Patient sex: M
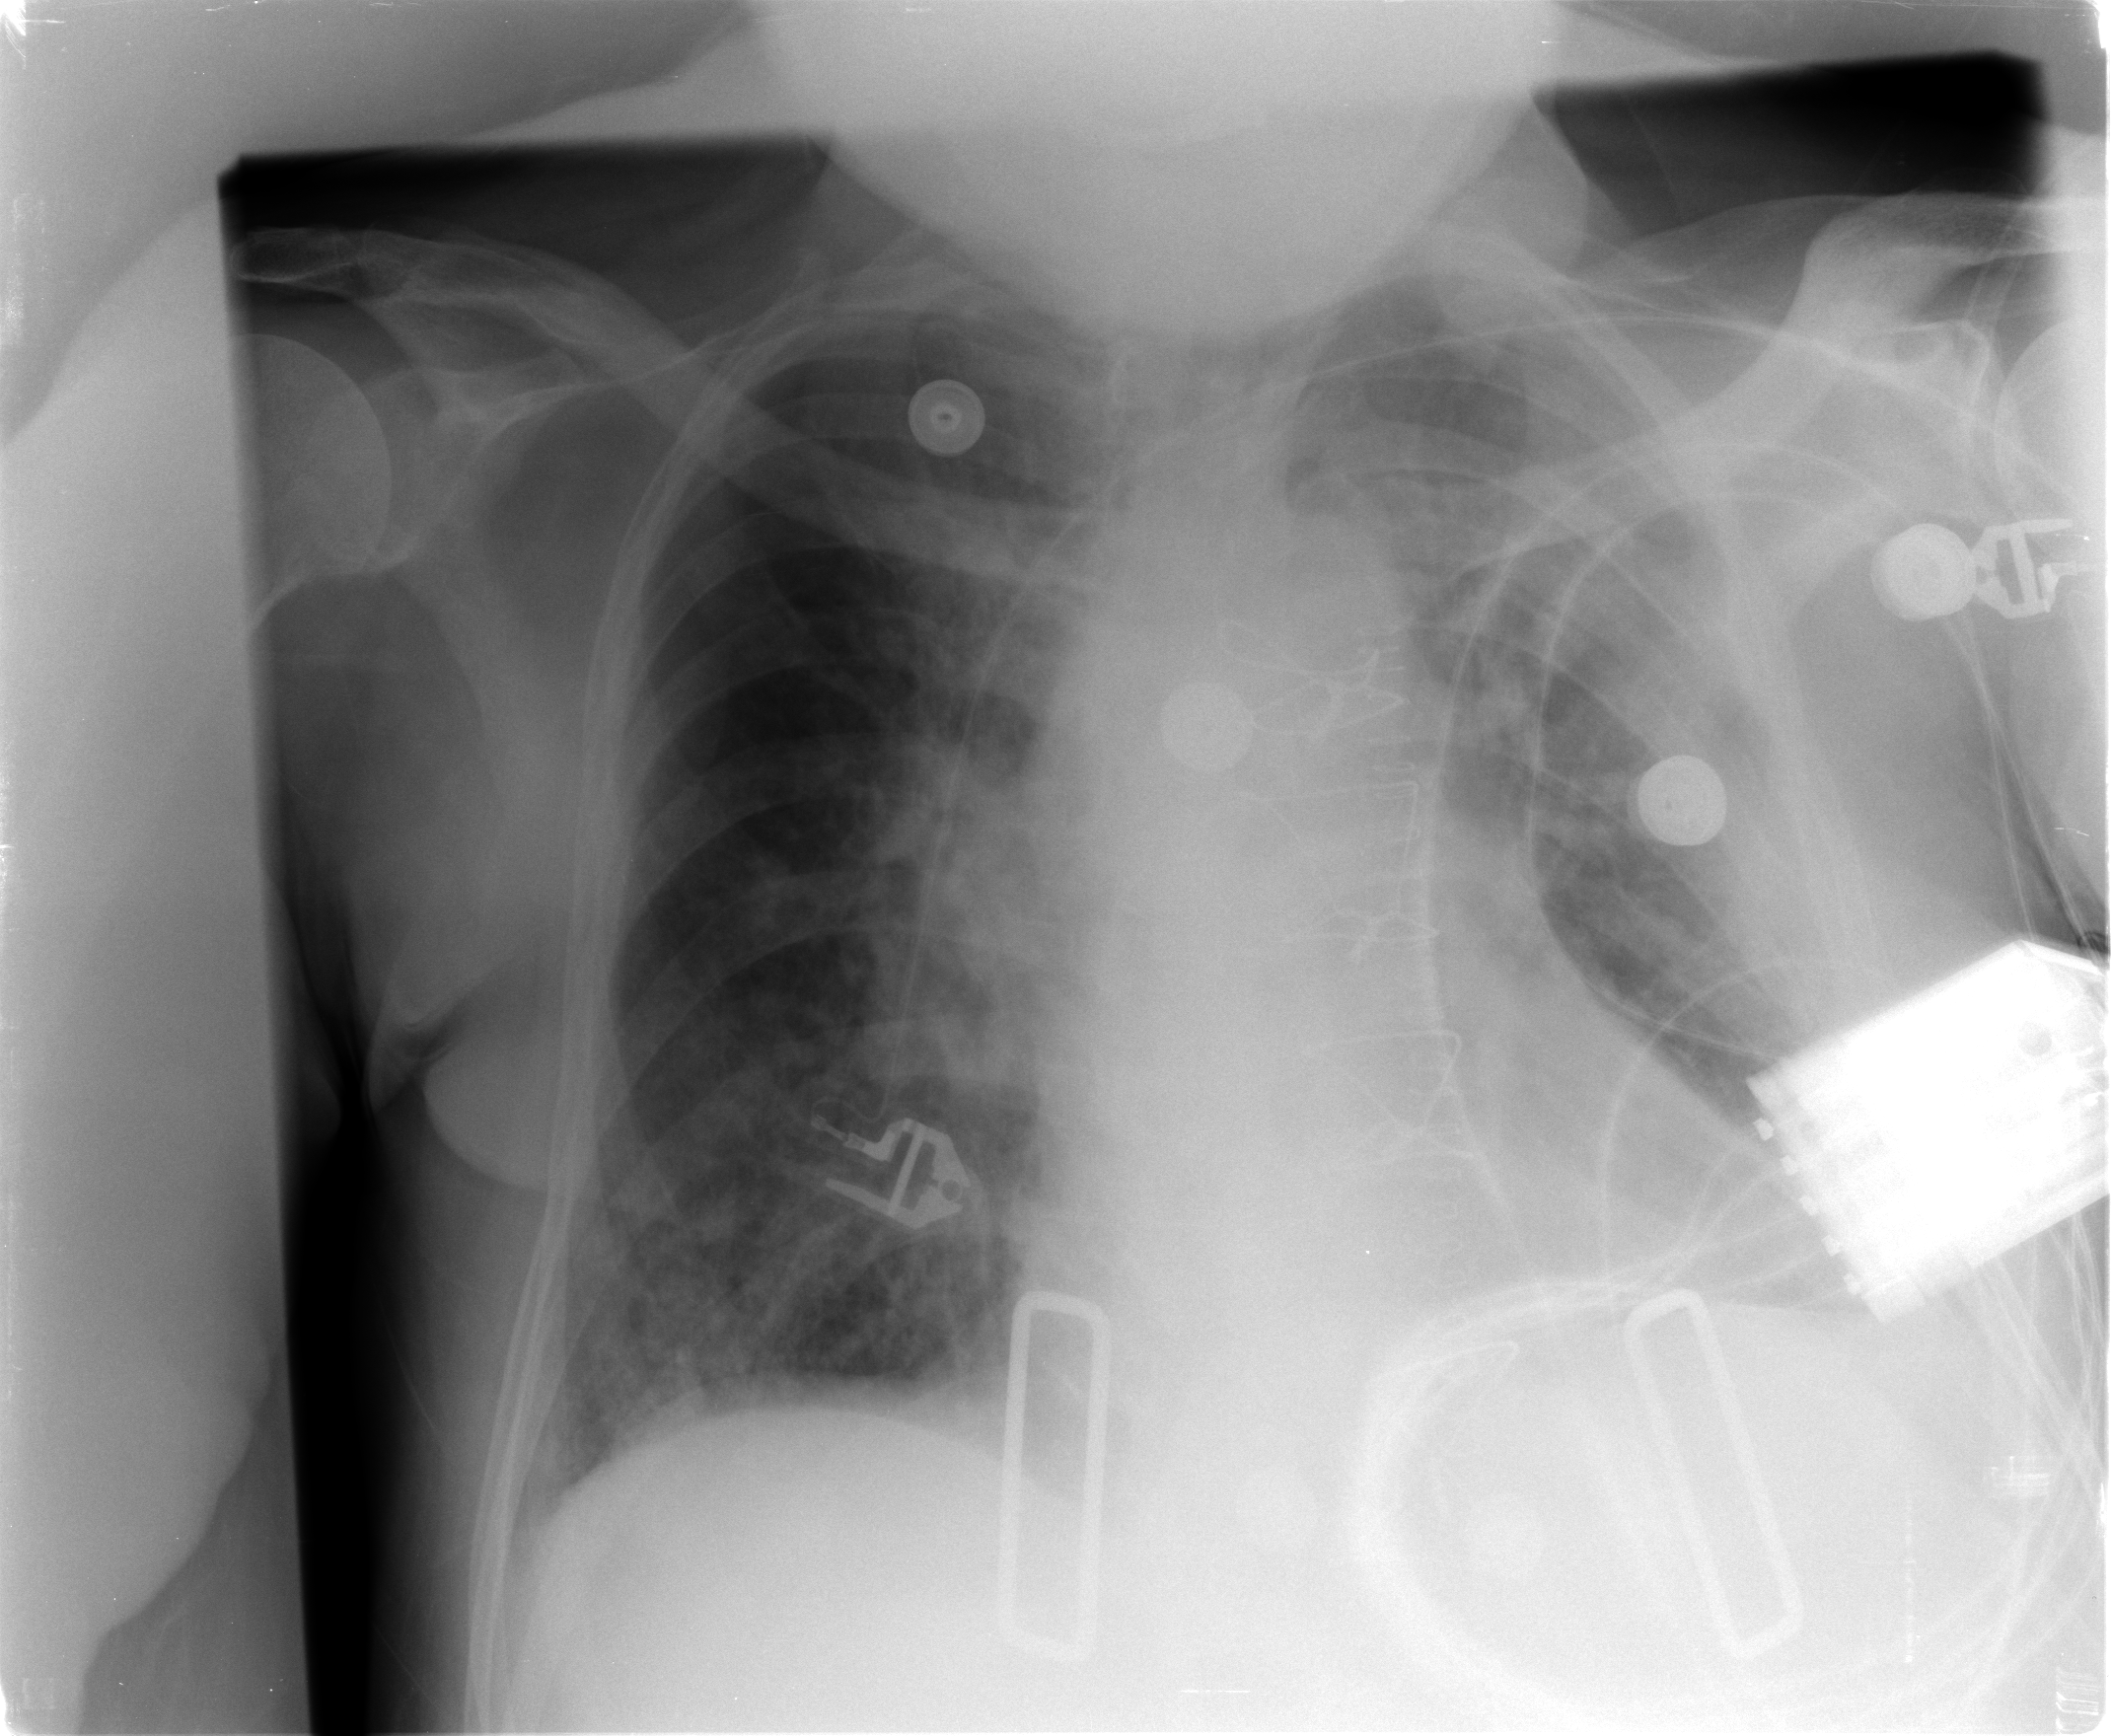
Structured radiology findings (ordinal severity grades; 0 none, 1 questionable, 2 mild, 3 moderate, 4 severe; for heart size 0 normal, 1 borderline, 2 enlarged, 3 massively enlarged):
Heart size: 1
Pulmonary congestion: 2
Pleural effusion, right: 2
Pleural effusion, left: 2
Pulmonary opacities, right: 2
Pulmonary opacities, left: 0
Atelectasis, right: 2
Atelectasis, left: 2